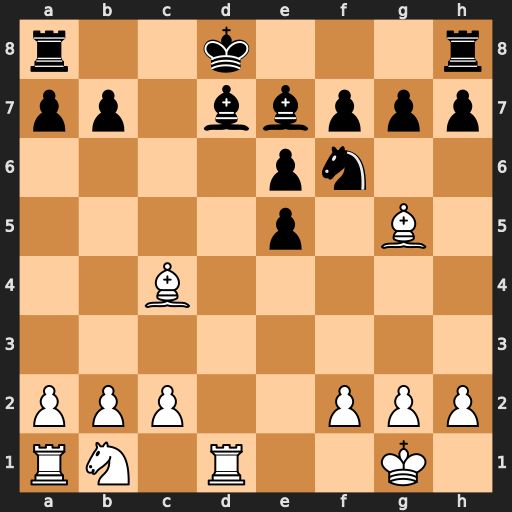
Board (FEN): r2k3r/pp1bbppp/4pn2/4p1B1/2B5/8/PPP2PPP/RN1R2K1
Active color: w
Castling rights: -
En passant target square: -
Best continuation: Bxf6 gxf6 Bb5